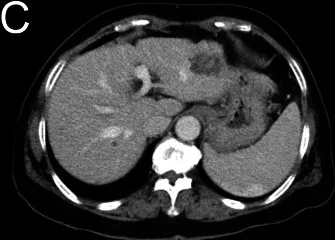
CT imaging of BAF. Followed by wash-out in the. Venous.
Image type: radiology (ct)